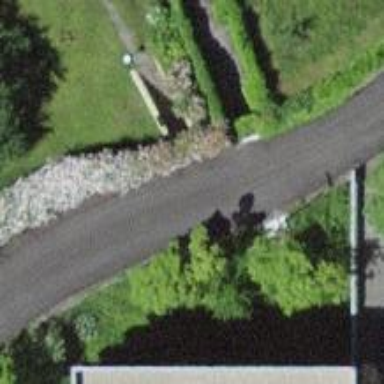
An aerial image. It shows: Smooth asphalt road in residential area.